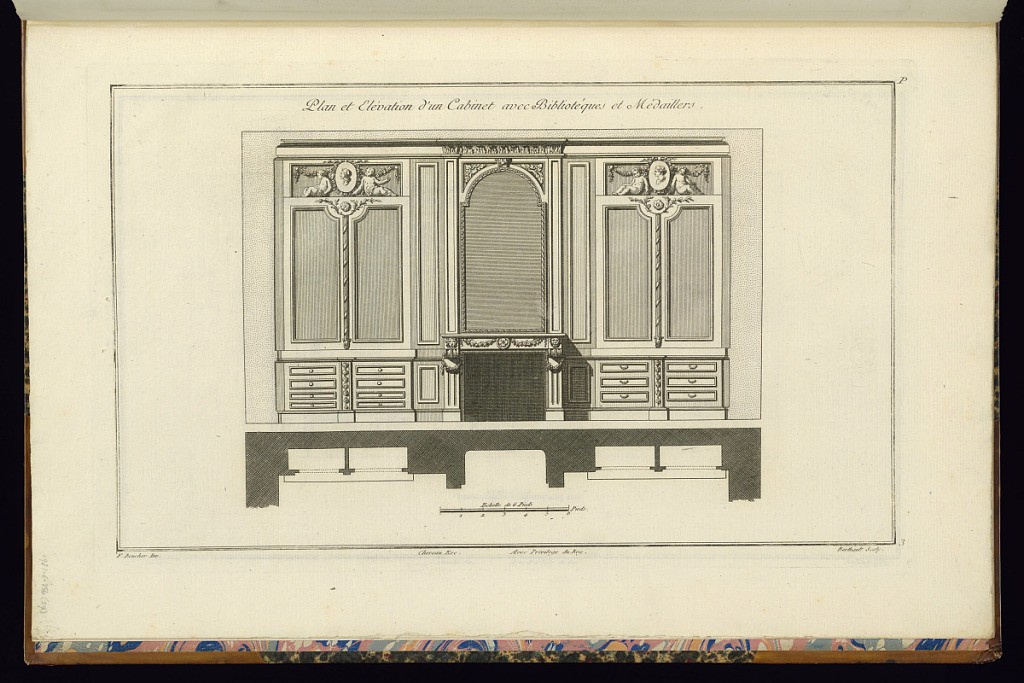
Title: Plan et Elévation d'un Cabinet avec Bibliothèques et Médaillers
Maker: Juste-François Boucher, French, 1736 – 1782
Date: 1774
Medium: Engraving on laid paper
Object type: Print
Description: Plan and elevation of a study with a fireplace and over mantel mirror at center. On either side are double-leaf bookshelves above smaller drawers for medallions. The room is decorated with ornament motifs including garland, bound reed, rosettes, medallions, putti, acanthus leaves, lamb tongue, and lion heads. The plate is signed.